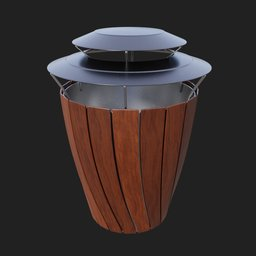
Label: tools